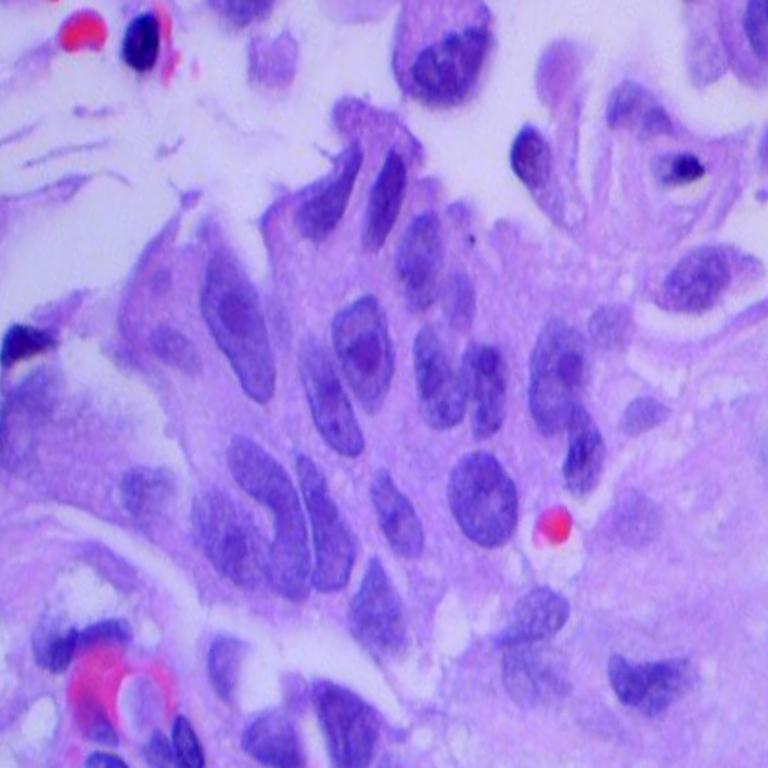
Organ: lung
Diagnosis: adenocarcinomas